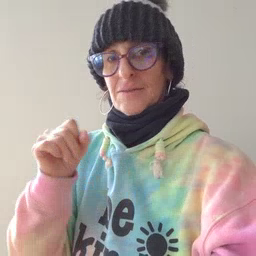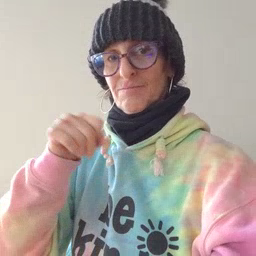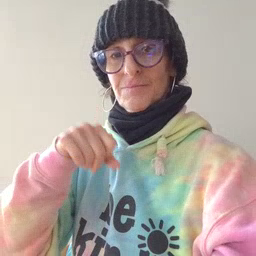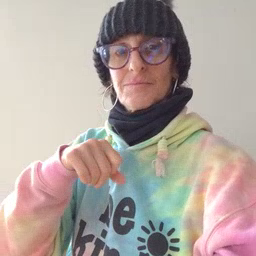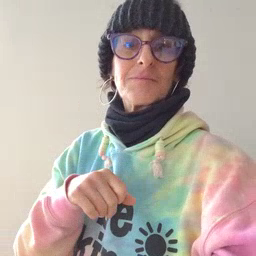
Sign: yes